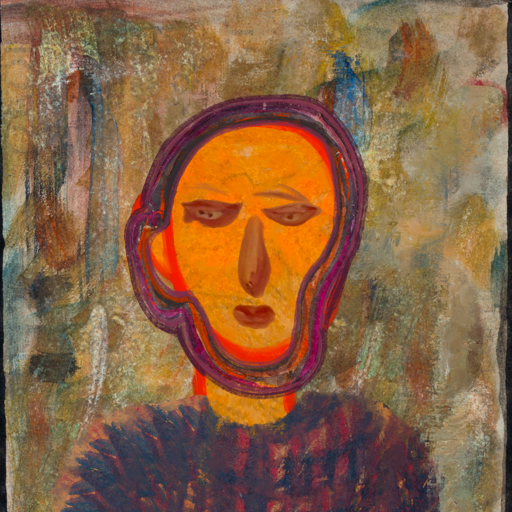
Background: Pipe, Head And Neck Front: Sisters, Face Front: Pious_Lady, Bust: In_The_Sun, Hair Front: Hypocrite, Head Accessory: Blank, Second Necklace: Blank, Necklace: Blank, Baby: Blank